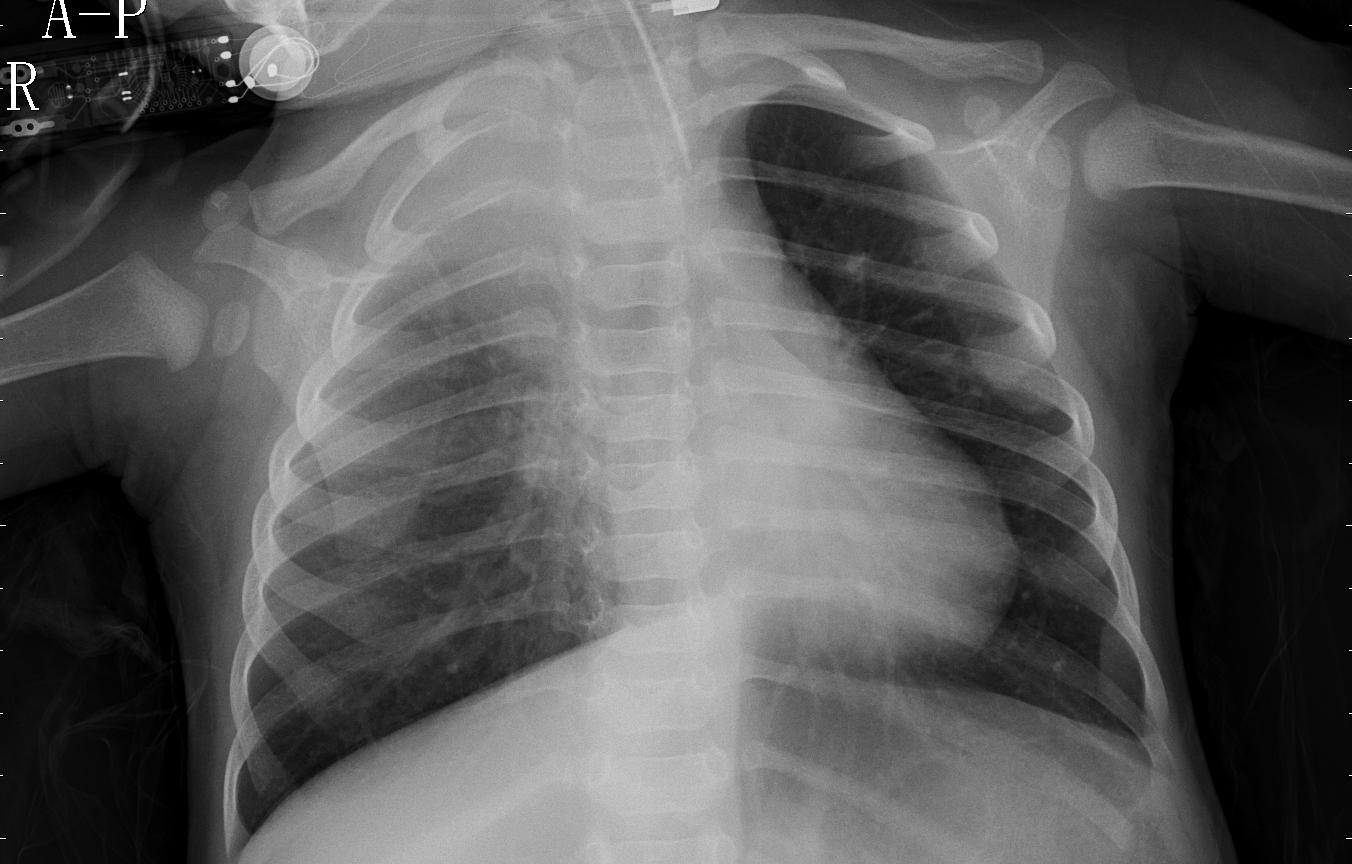
Diagnosis: PNEUMONIA